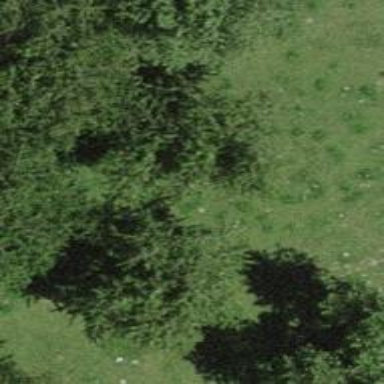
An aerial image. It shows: Agricultural area with deciduous broadleaved trees.